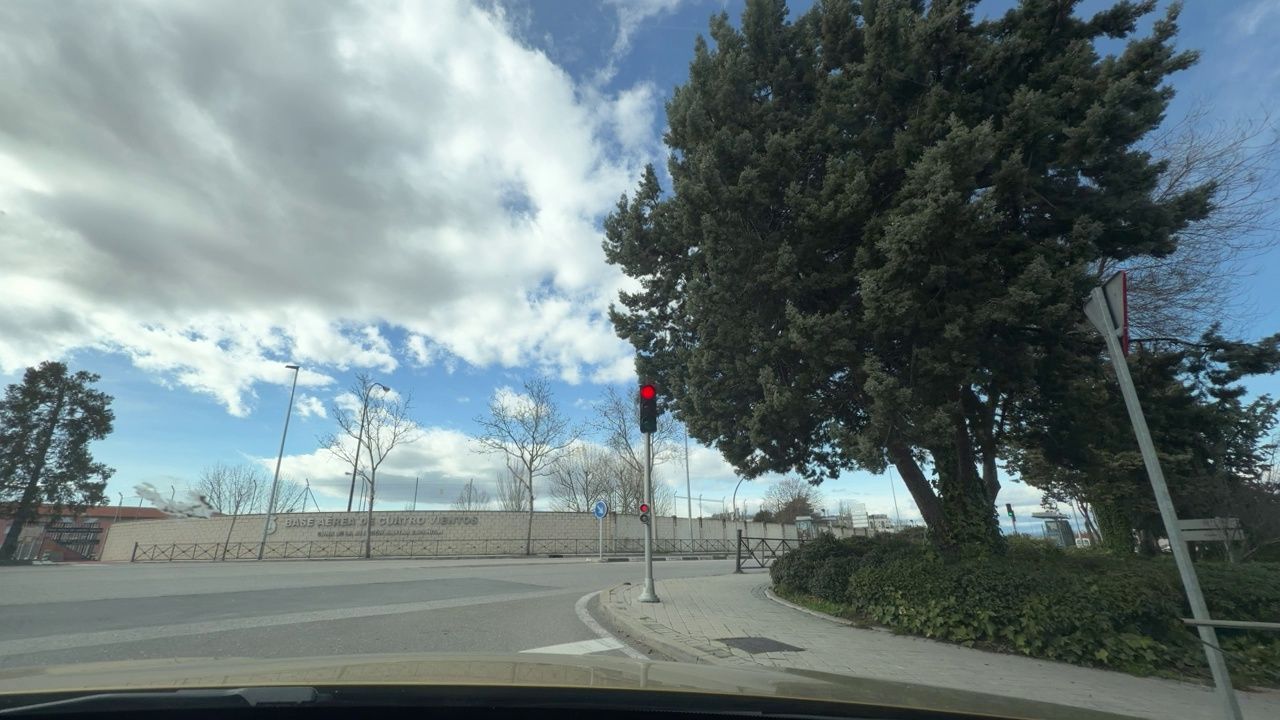
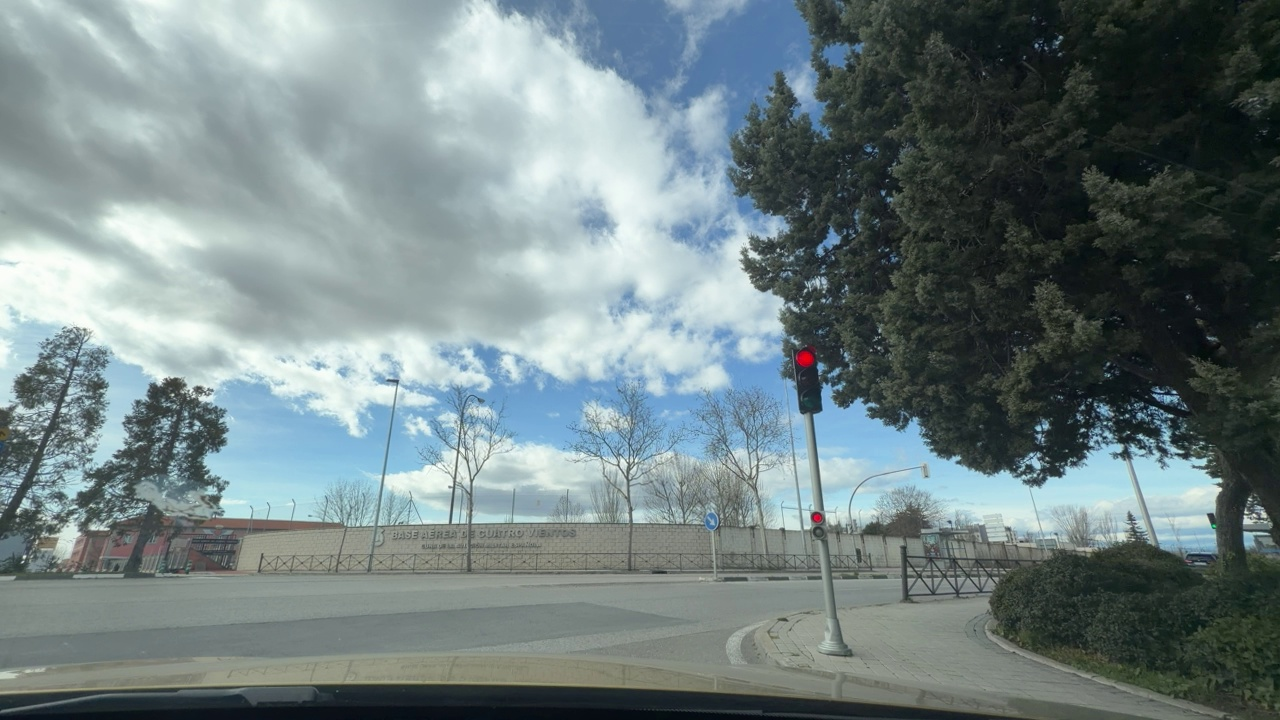
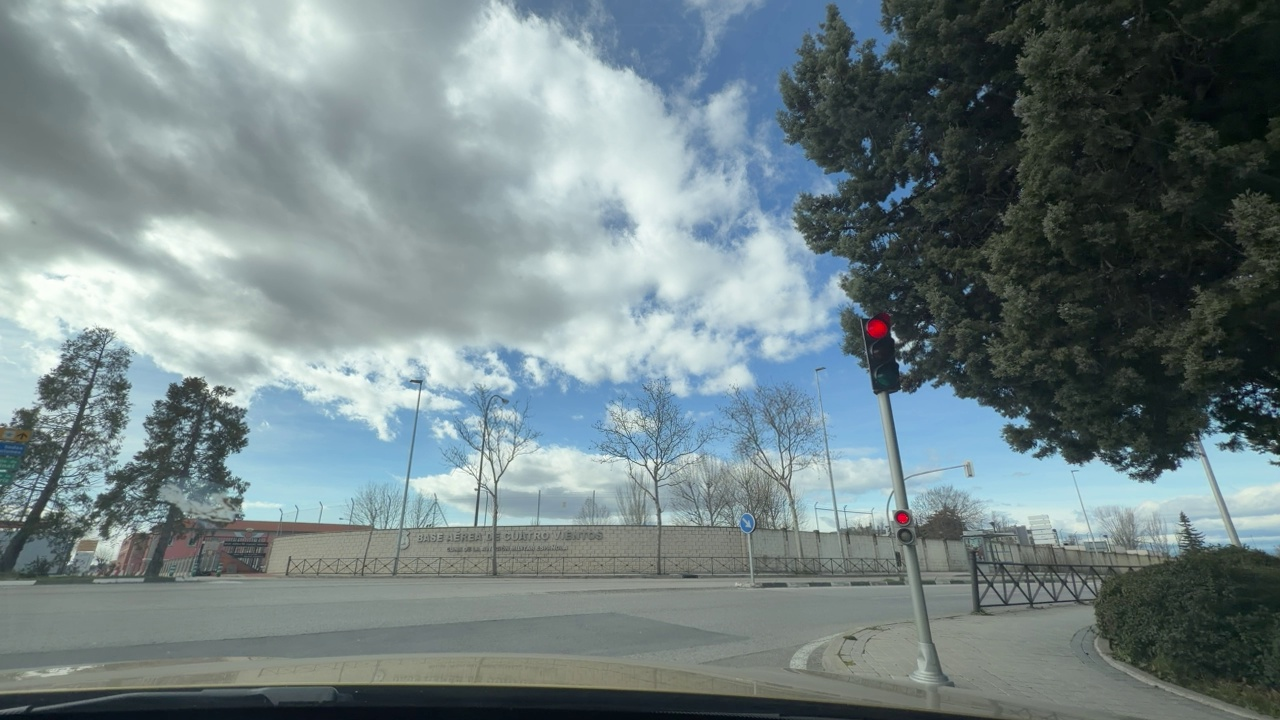
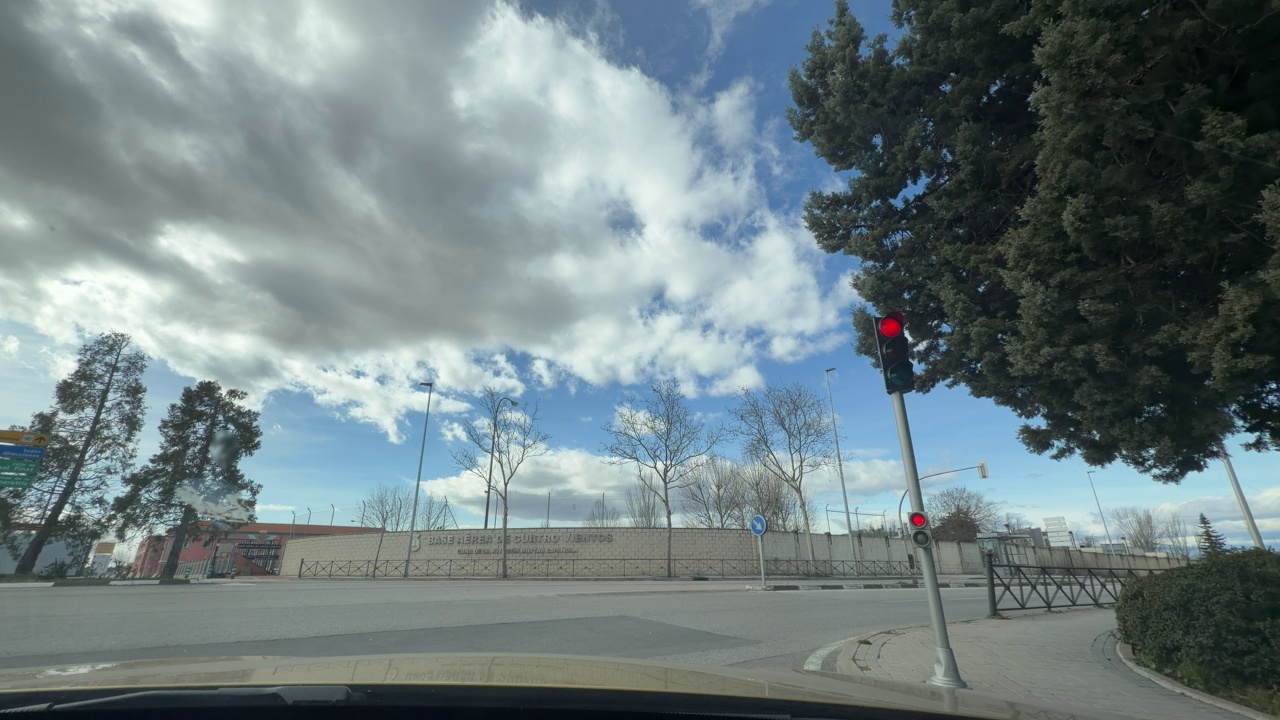
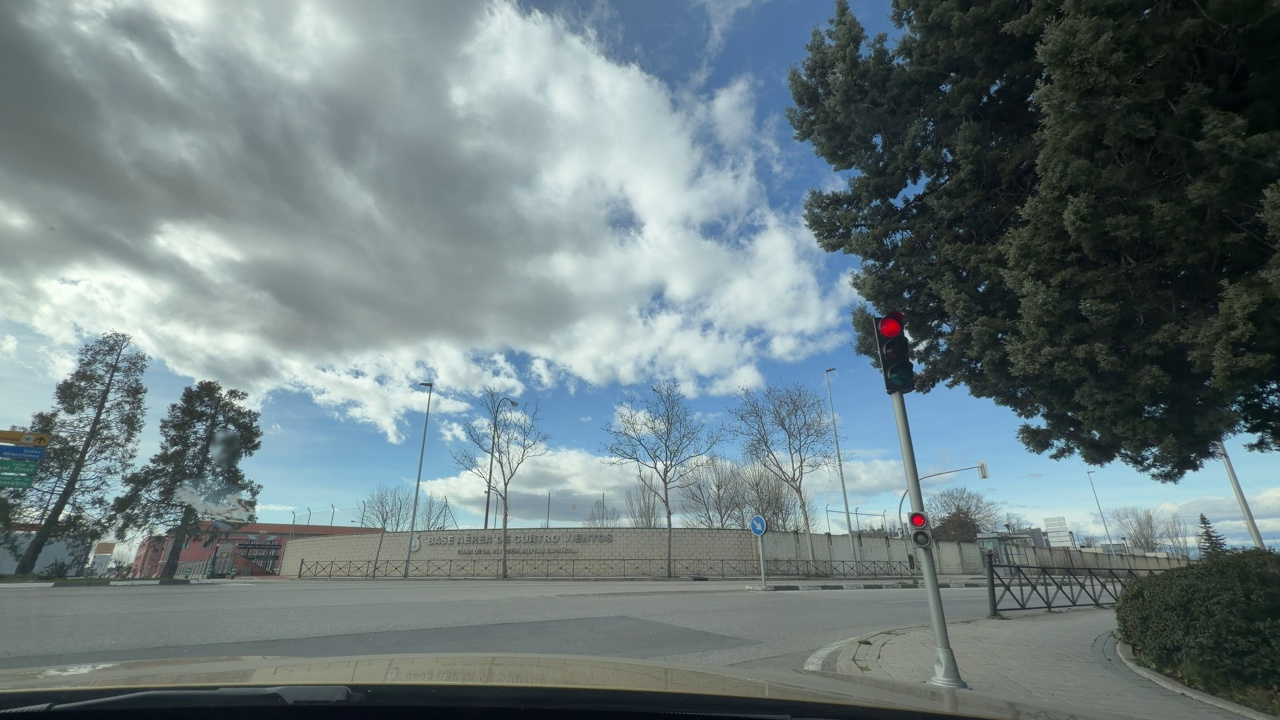
Situation: Traffic light
Question: Do you observe any red traffic light regulating the ego lane?
Answer: Yes
Reasoning: A red light can be observe ahead regulating the ego lane

Situation: Traffic light
Question: What is the color of the traffic light regulating the ego lane?
Answer: Red
Reasoning: The color displayed is red, the traffic light is located on the right side of the car

Situation: Traffic light
Question: Is the ego vehicle positioned in a dedicated right-turn lane before the traffic light?
Answer: No
Reasoning: No arrow markings indicating a right turn only lane visible

Situation: Traffic light
Question: Is the ego vehicle positioned in a dedicated left-turn lane before the traffic light?
Answer: No
Reasoning: No arrow markings indicating left turn only can be observed

Situation: Traffic light
Question: Are multiple traffic lights regulating the ego direction of travel displaying different colors simultaneously?
Answer: No
Reasoning: Only one traffic light can be found on the road